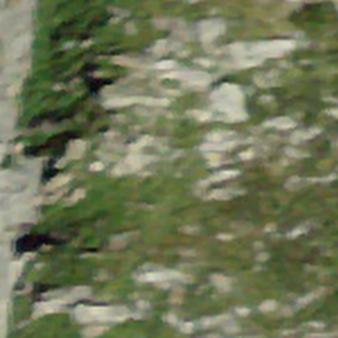
Label: other